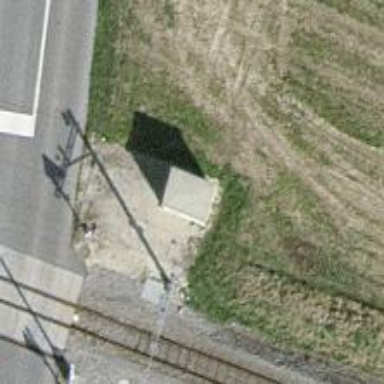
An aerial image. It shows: Halt on the railway.